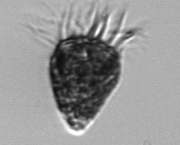
Label: Strombidium_morphotype2